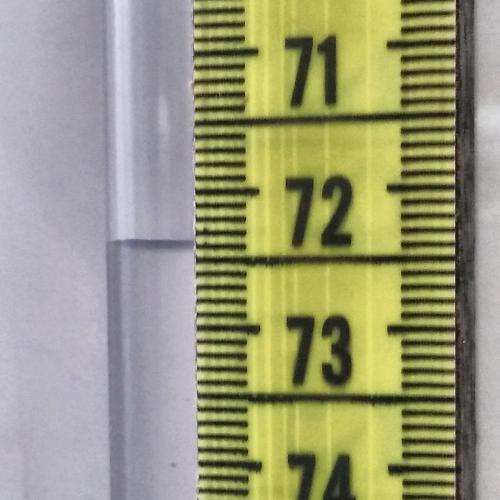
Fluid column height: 72.4 cm